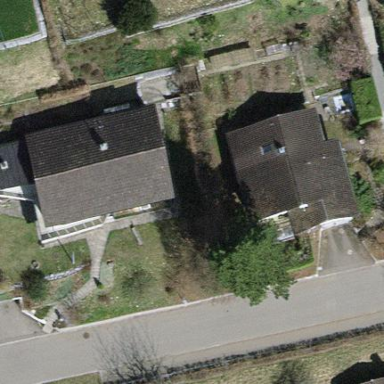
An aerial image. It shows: Detached building.